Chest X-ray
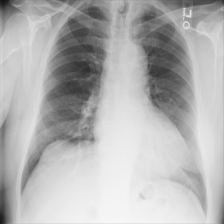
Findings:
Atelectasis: negative
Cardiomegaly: negative
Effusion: negative
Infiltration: negative
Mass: negative
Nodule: negative
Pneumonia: negative
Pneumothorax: negative
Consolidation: negative
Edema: negative
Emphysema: negative
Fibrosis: negative
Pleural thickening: negative
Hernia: negative